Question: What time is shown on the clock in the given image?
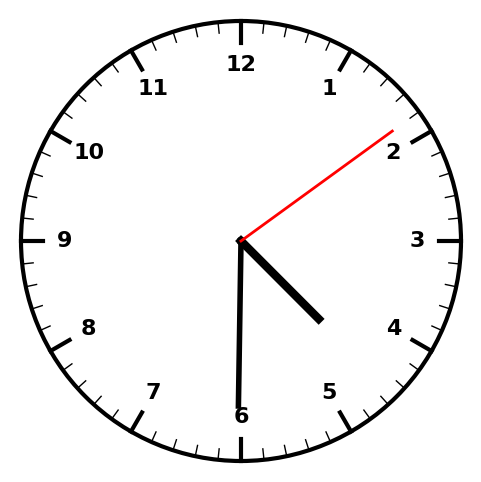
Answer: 04:30:09